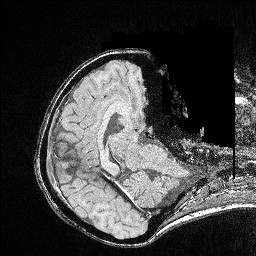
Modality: FLASH
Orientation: axial
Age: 25
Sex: female